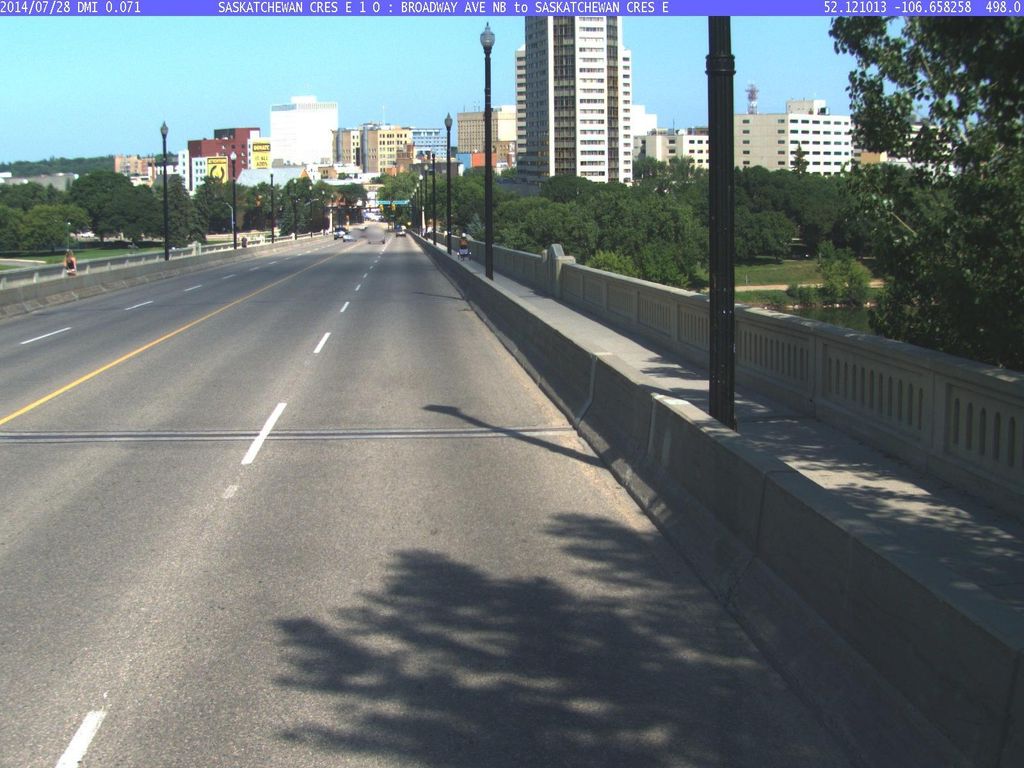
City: saskatoon